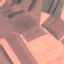
Land use / land cover: AnnualCrop